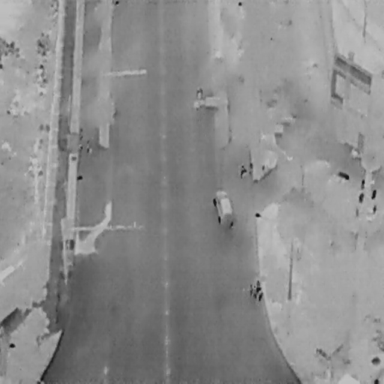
There are nine objects shown in the infrared image, including a Bicycle, seven People, and a Car.